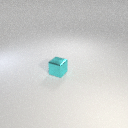
small cyan metal cube